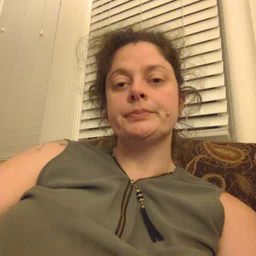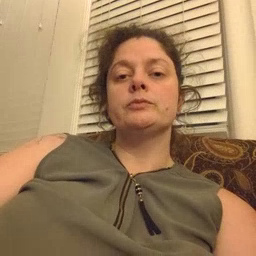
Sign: talk